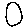
Label: circle